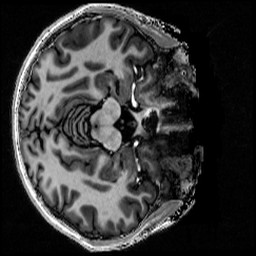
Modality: T1w
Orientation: axial
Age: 20
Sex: female